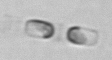
Label: Skeletonema